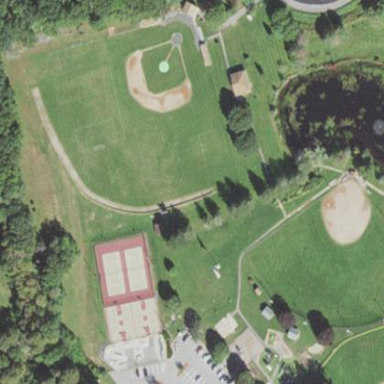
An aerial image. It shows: Baseball pitch for leisure and sports activities.